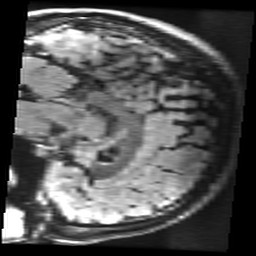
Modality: FLAIR
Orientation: sagittal
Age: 30
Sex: male
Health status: healthy
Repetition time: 12 s
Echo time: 0.09782 s